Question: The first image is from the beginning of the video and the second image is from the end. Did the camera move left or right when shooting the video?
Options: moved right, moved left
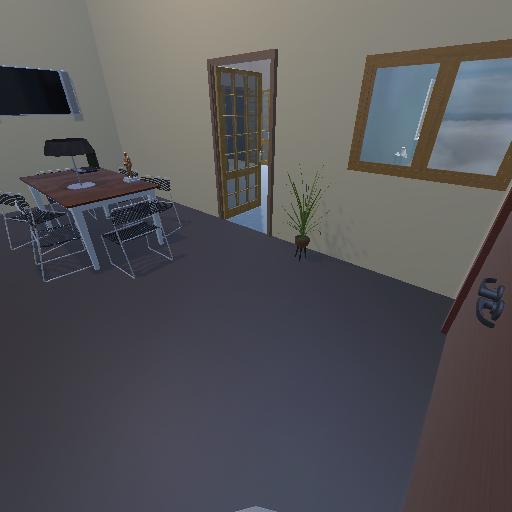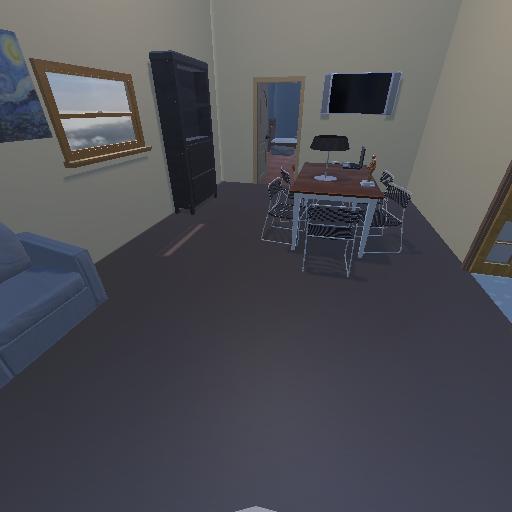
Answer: moved right